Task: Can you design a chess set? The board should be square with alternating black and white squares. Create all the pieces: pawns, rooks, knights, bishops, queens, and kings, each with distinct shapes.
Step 2364:
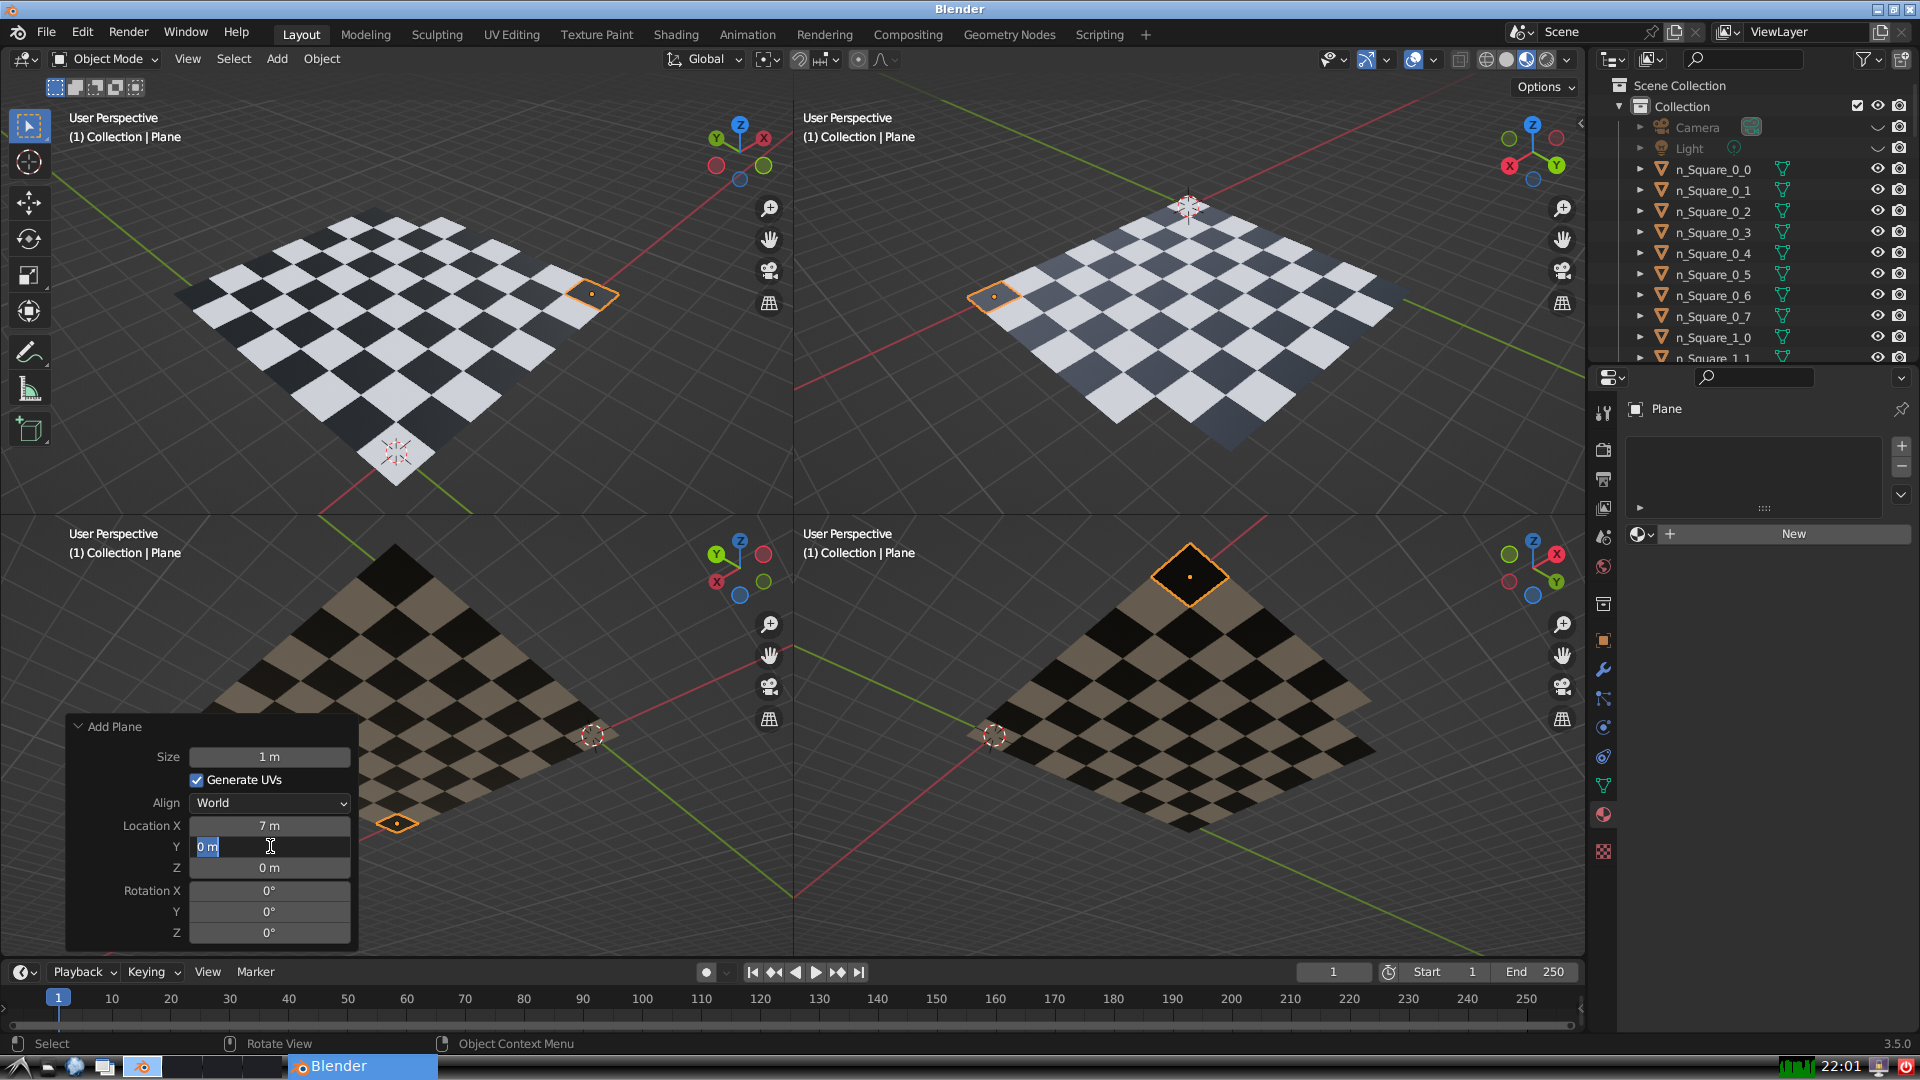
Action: input_text: 6.0